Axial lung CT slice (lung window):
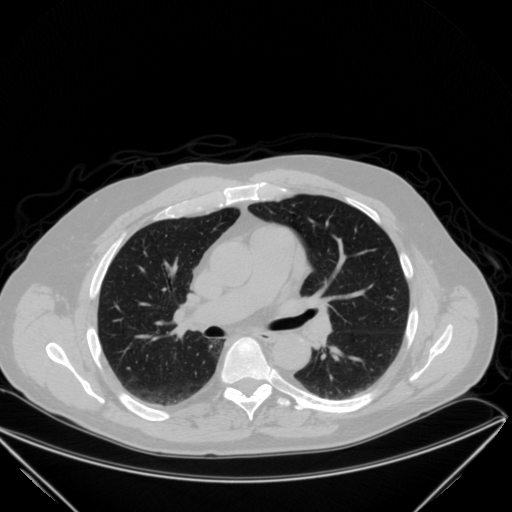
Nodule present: no